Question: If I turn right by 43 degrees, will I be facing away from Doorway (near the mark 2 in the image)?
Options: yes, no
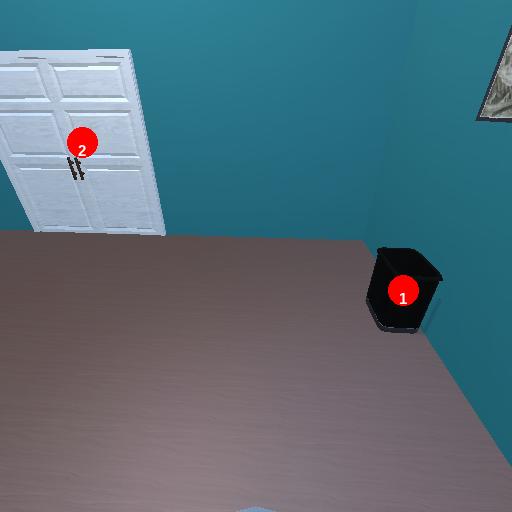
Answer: yes